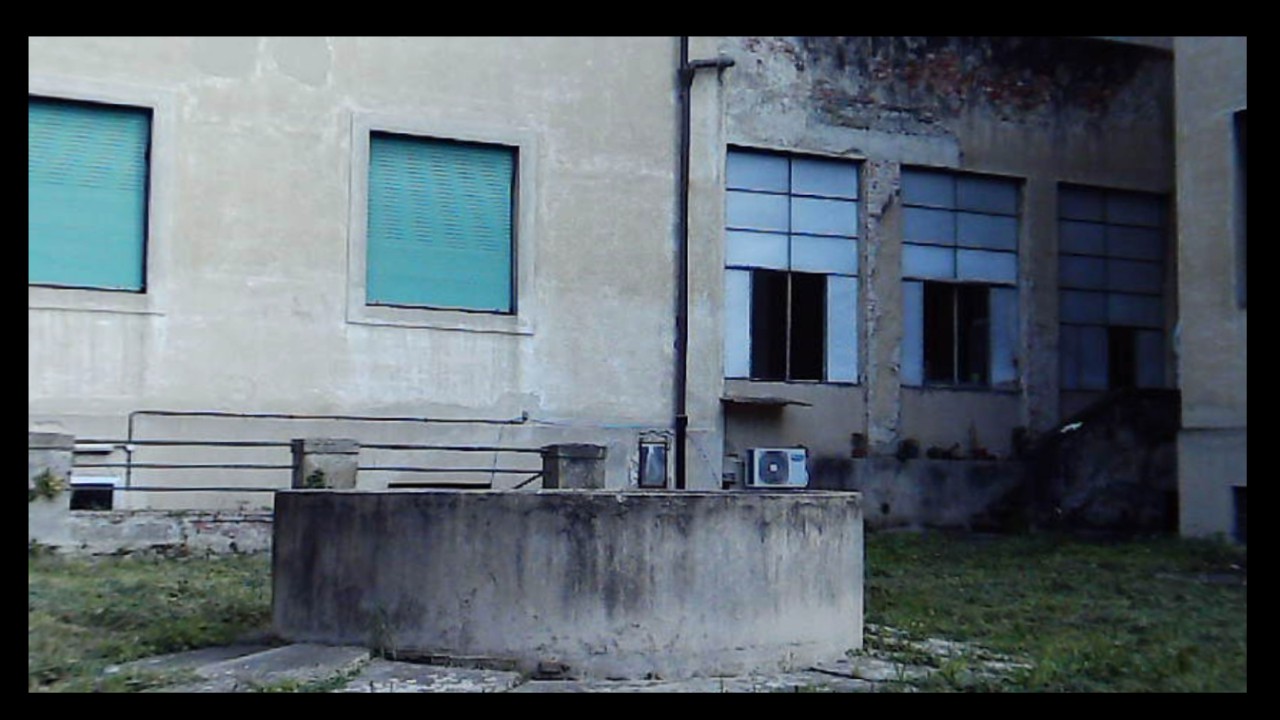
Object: Betafpv air75